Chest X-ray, PA view. Patient: 29 years old, sex F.
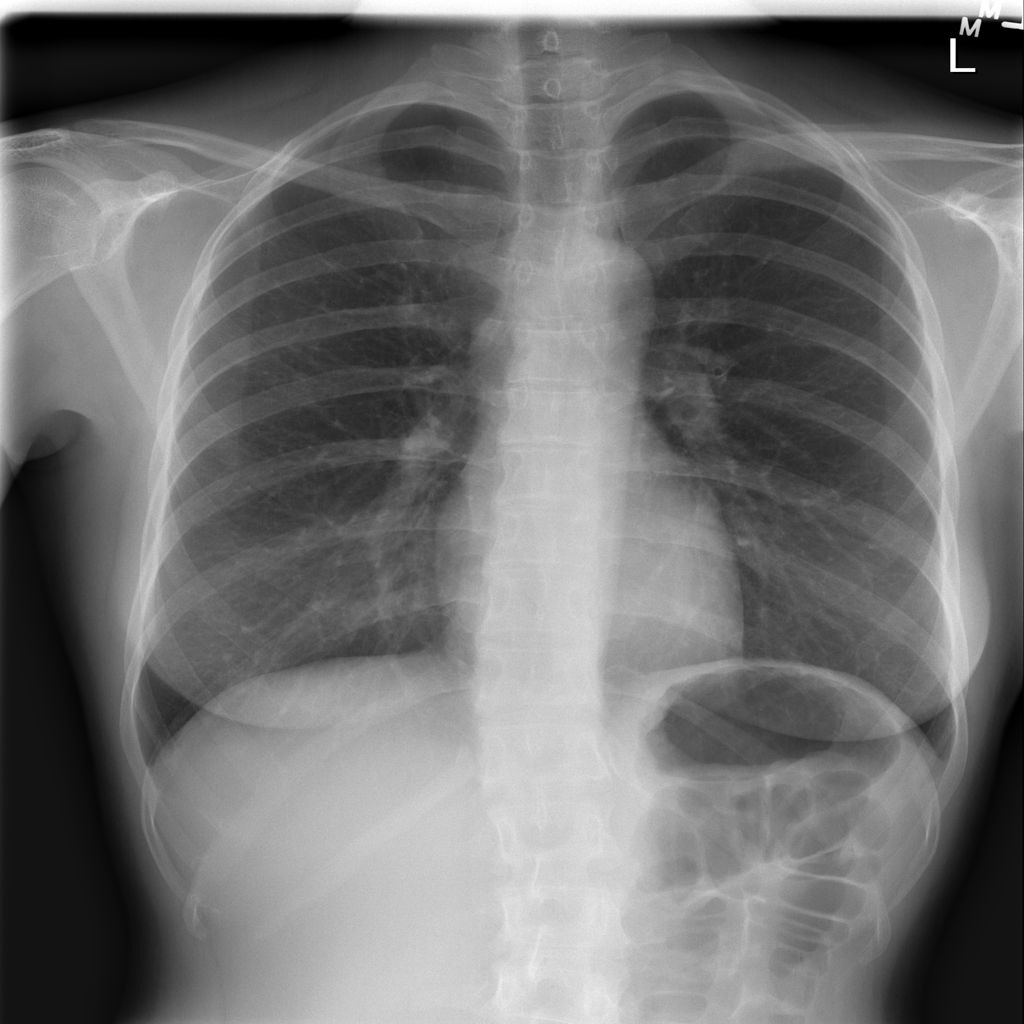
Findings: No Finding